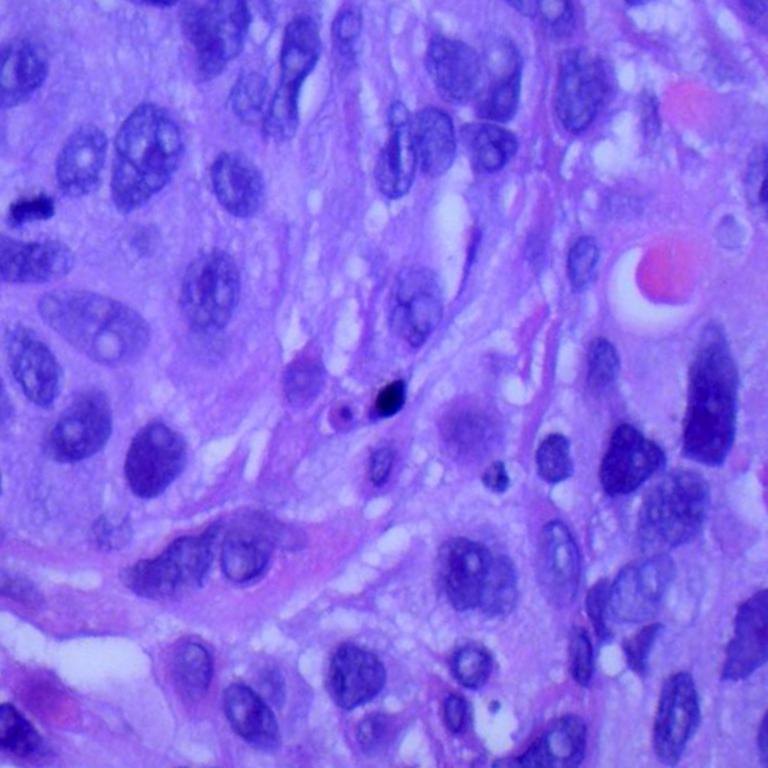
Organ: lung
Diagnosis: squamous carcinomas